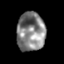
Tissue: skin
Cell type: Epithelial cells
Senescence score: 0.2376
Nuclear area (px): 1074
Mean DAPI intensity: 131.683